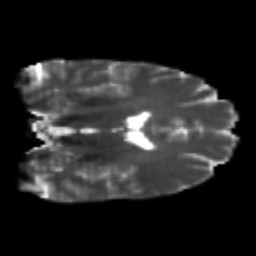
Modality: T2w
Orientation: coronal
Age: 23
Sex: male
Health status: healthy
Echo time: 0.074 s